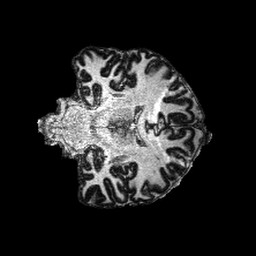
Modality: MP2RAGE
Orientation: coronal